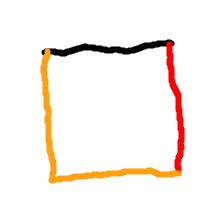
Shape: square